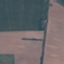
Land use / land cover class: AnnualCrop